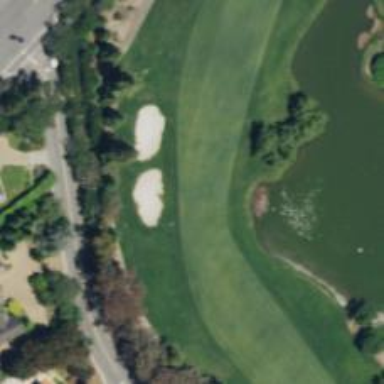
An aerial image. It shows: Golf hole.